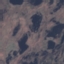
Land use / land cover: HerbaceousVegetation